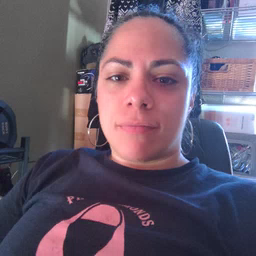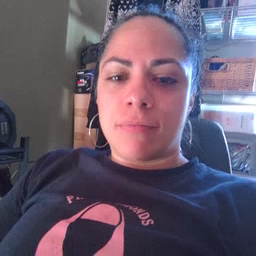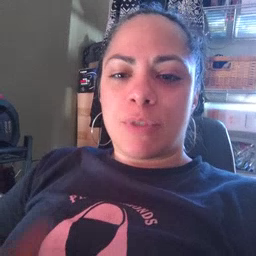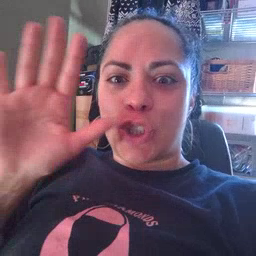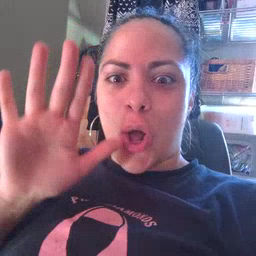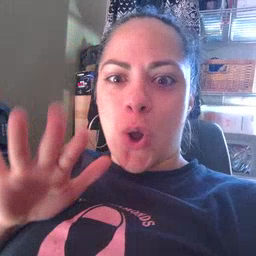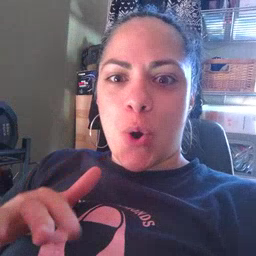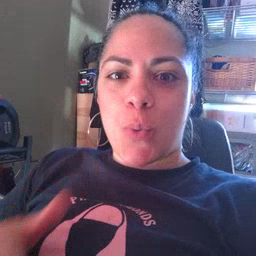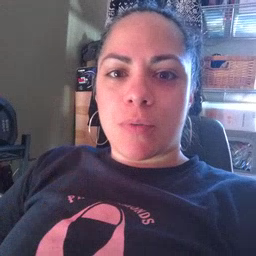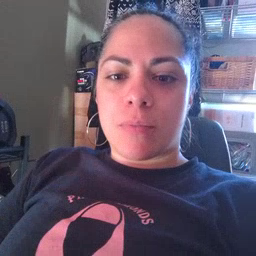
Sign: snow